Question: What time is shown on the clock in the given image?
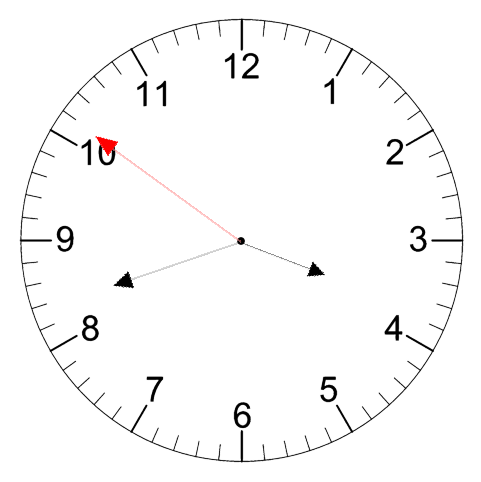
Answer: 03:41:51